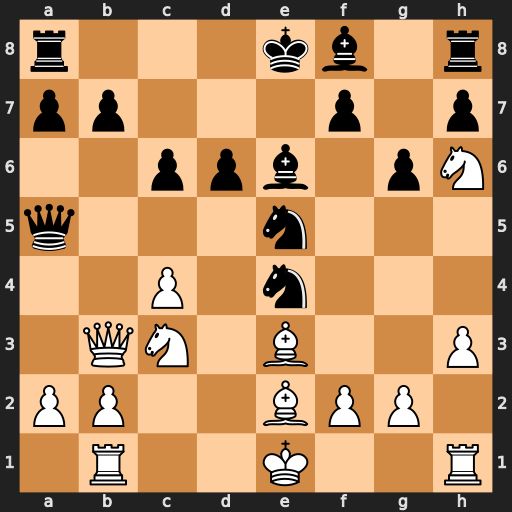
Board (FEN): r3kb1r/pp3p1p/2ppb1pN/q3n3/2P1n3/1QN1B2P/PP2BPP1/1R2K2R
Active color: w
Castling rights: Kkq
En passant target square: -
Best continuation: Qxb7 Rc8 b4 Qc7 Qxc7 Rxc7 Nxe4